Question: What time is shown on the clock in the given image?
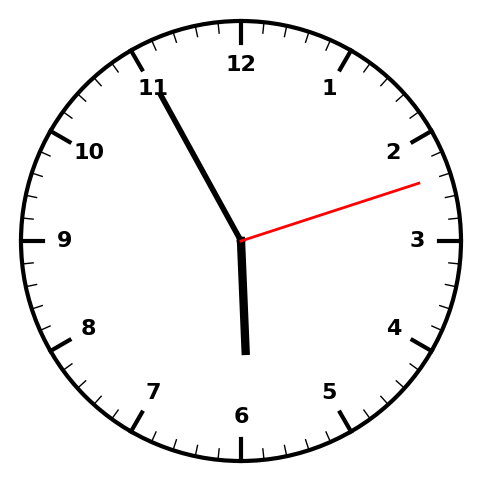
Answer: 05:55:12